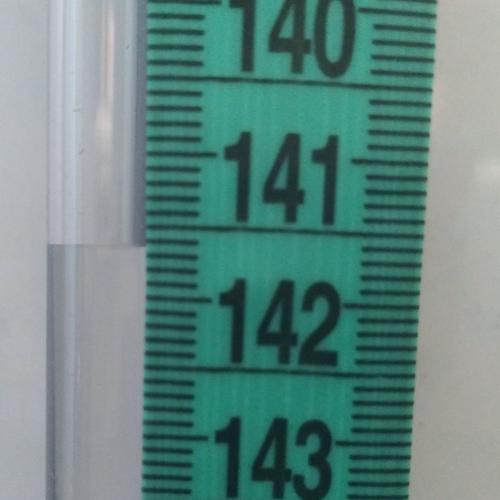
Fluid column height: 141.6 cm